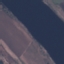
Land use / land cover class: River